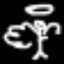
Label: angel